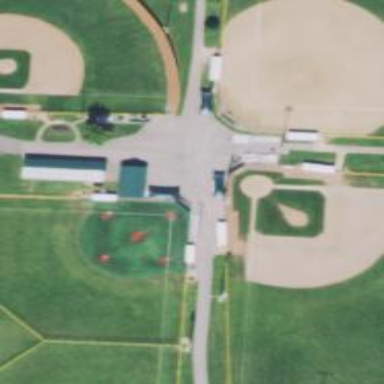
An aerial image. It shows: Baseball pitch for leisure land.